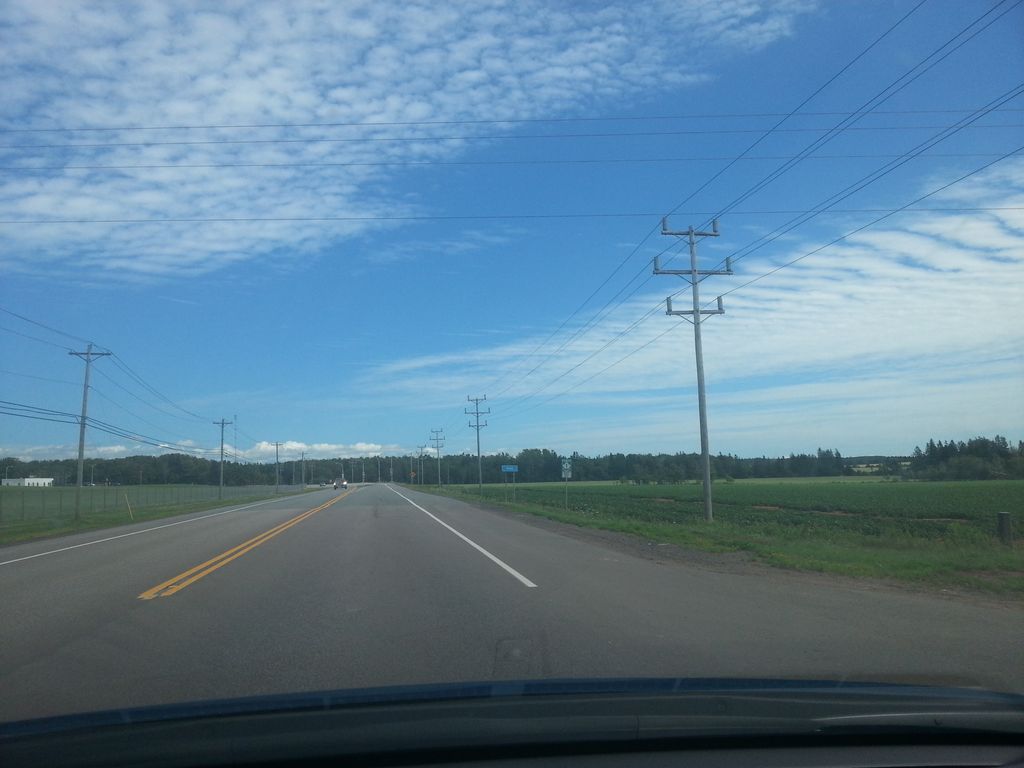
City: charlottetown